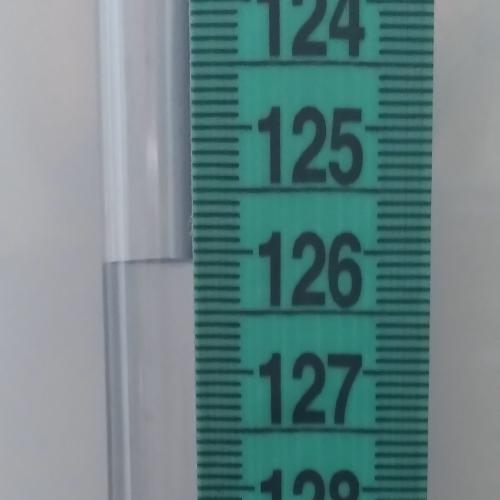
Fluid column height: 126.1 cm